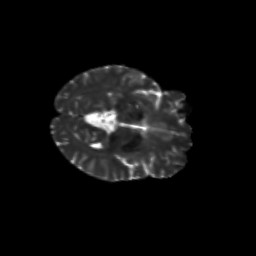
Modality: T2w
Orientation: axial
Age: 52
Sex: female
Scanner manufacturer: siemens
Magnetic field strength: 3 T
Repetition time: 8.6 s
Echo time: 0.095 s